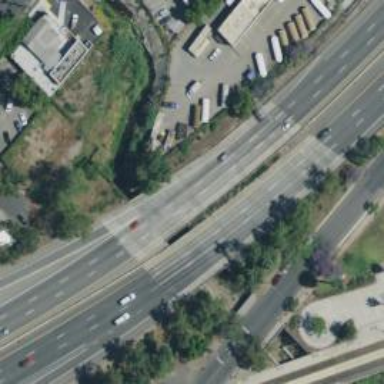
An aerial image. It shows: Motorway bridge with asphalt surface.